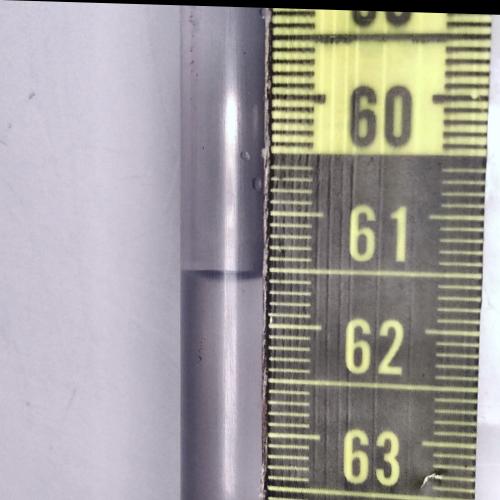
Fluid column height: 61.6 cm